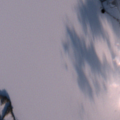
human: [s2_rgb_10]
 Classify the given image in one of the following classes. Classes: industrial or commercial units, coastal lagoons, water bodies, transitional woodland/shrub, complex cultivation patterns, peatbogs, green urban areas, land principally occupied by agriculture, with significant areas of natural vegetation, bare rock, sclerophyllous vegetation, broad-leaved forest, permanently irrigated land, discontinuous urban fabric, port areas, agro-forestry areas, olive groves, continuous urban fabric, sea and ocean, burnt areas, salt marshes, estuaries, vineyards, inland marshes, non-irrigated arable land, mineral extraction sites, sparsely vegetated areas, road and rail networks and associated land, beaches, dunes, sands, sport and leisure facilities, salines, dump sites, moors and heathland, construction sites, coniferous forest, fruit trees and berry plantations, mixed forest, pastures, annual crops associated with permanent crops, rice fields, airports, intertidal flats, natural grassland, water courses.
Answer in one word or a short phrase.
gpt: industrial or commercial units, coniferous forest, water bodies